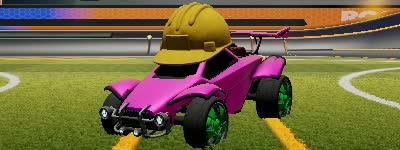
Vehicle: octane